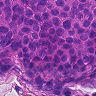
Metastatic tissue present: yes